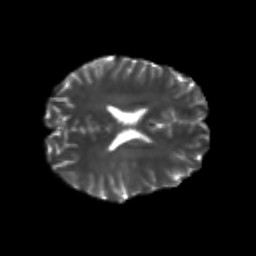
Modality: T2w
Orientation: axial
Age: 23
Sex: male
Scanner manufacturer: siemens
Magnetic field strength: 3 T
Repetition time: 3.5 s
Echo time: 0.104 s